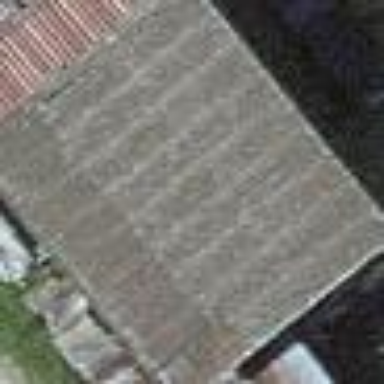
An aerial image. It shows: Rural barn.